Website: apple-inc
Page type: customer-info-address
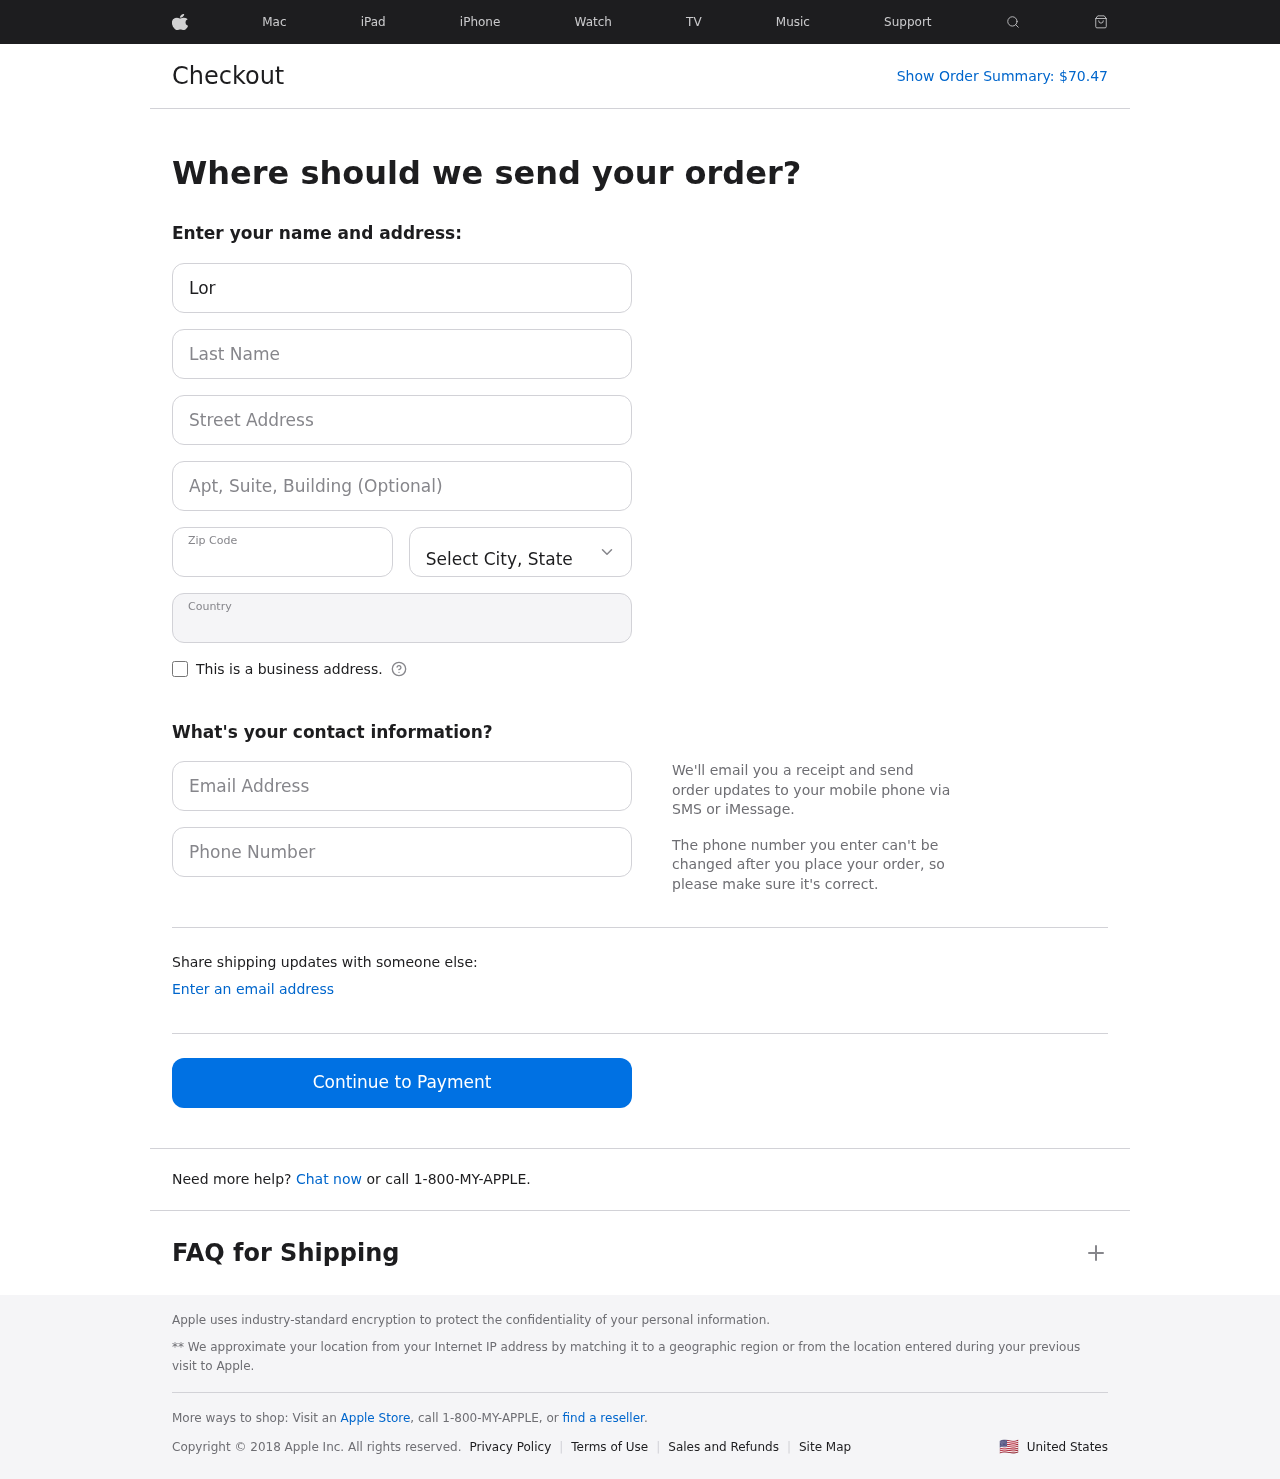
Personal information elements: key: PII_CITY_STATE
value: Mcfarlandland, MN
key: PII_COUNTRY
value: United States
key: PII_EMAIL
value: loribarnes@yahoo.com
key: PII_FIRSTNAME
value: Lori
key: PII_LASTNAME
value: Barnes
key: PII_PHONE
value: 3804600813
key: PII_POSTCODE
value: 34782
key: PII_STREET
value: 55180 Jones Forge Apt. 366
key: PII_STREET2
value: Apt. 834
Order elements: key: ORDER_TOTAL
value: $70.47